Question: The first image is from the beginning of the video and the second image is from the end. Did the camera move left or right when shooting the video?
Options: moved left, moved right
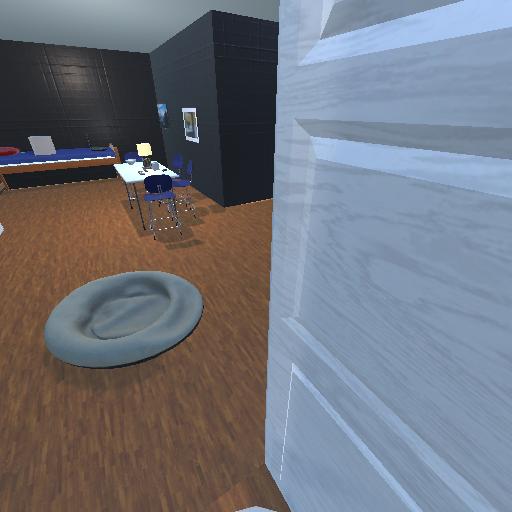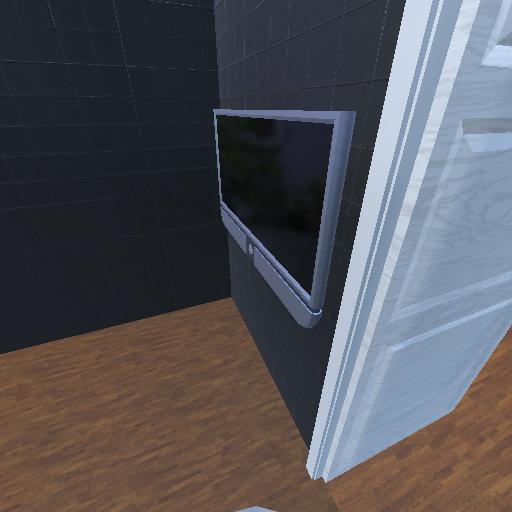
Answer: moved left